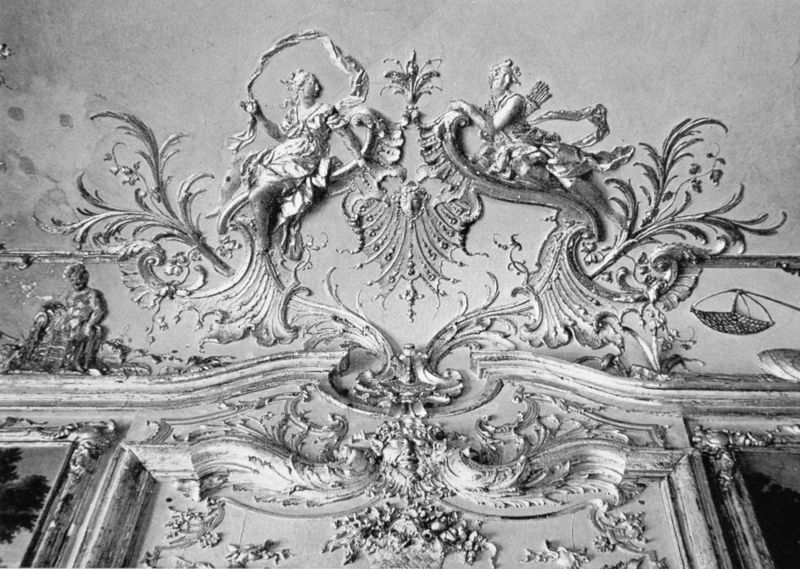
Titel: Amalienburg, Detail Deckenstuck Jagdzimmer
Künstler: Johann Baptist Zimmermann
Standort: München
Institution: Schloß Nymphenburg
Schlagwörter: baum, blätter, gemälde, kopf, mann, weiß, wolken, bäume, frauen, ausschnitt, bar, blumen, elegant, frau, geschwungen, grau, holz, licht, profil, schwarz, tür, zimmer, blüten, gebäude, schloss, wolke, muster, ornament, wand, architektur, band, barock, falten, rahmen, gräser, zweige, kirche, sonne, gold, interieur, reich, decke, gewänder, girlande, pflanzen, rokoko, rund, engel, putte, ranken, vase, schwung, relief, bein, bilder, bilderrahmen, abstrakt, rand, figuren, französisch, dekoration, jugendstil, detail, glanz, dekor, floral, ornamente, verzierung, muse, korb, stuck, knie, frühling, foto, fotografie, waage, antike, maske, vergoldet, palast, strahlen, seil, gebilde, fliegend, meerjungfrauen, nixe, allegorie, göttin, schmetterling, jagd, ranke, ornamental, wandschmuck, portal, wappen, villa, gesims, efeu, putz, götter, nymphe, profan, wesen, göttinen, blattwerk, planzen, meerjungfrau, muschel, fresko, stuckdecke, ähren, gips, reigen, bänder, putten, bemalung, nymphenburg, tunika, reproduktion, allegorien, verspielt, köcher, szenen, pfeil, wess, netz, durchbrochen, diana, pfeile, blumenkorb, jagdschloss, feston, froschperspektive, versaille, rocaille, freske, fischernetz, deckenfresko, floreal, genien, rococo, amalienburg, stukkaturen, deckenverzierung, mmuster, phto, versierung, nympfe, gätter, gottin, frauen schweben, freke